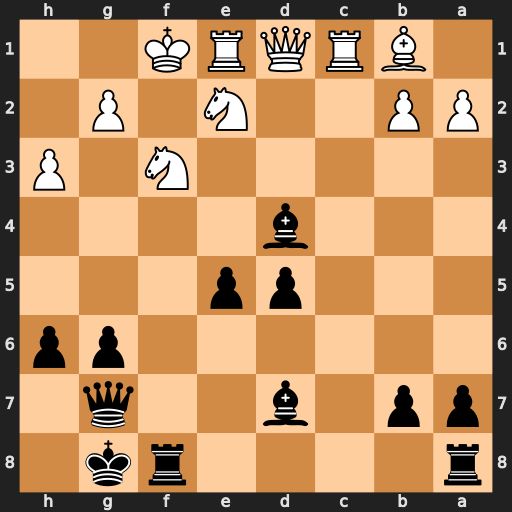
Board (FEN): r4rk1/pp1b2q1/6pp/3pp3/3b4/5N1P/PP2N1P1/1BRQRK2
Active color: b
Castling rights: -
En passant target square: -
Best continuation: Rxf3+ gxf3 Bxh3#